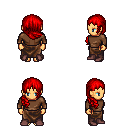
a pixel art fantasy rpg character, female body template, human, tanned skin, brown long-sleeve shirt, robe skirt, red right-swept hairstyle, maroon shoes, four views (front, back, left, right), 2x2 character sprite sheet, small pixel art, hard edges, no anti-aliasing